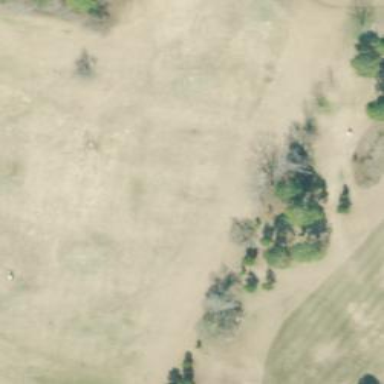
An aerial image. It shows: Grassy area designated as driving range for golf.